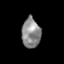
Tissue: skin
Cell type: Epithelial cells
Senescence score: 0.1689
Nuclear area (px): 549
Mean DAPI intensity: 138.126